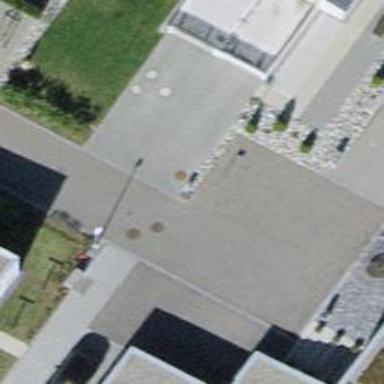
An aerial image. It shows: Path made of paving stones.